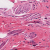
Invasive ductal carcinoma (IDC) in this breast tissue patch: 0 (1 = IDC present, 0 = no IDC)